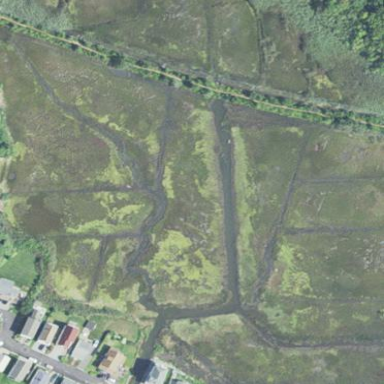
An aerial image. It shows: Saltmarsh wetland area.